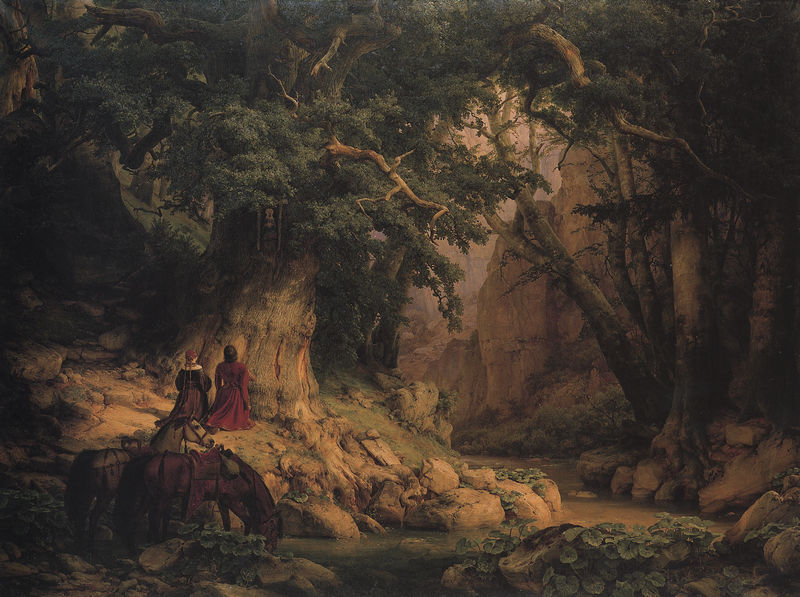
Titel: Die tausendjährige Eiche
Künstler: Carl Friedrich Lessing
Standort: Frankfurt (am Main)
Institution: Das Städel, Städelsches Kunstinstitut und Städtische Galerie
Schlagwörter: baum, blätter, dunkel, felsen, gemälde, gestein, gott, himmel, laub, mann, schatten, wasser, weiß, bäume, fluss, frauen, grün, landschaft, menschen, mädchen, ocker, see, teich, ufer, äste, braun, frau, holz, kleid, kleider, licht, männer, rücken, schwarz, dach, gras, rot, tiere, weg, beige, haube, flasche, mütze, richter, saufen, trinken, falten, geschichte, stein, steine, bild, öl, ast, bach, baumstamm, dämmerung, erde, hügel, natur, zweige, busch, büsche, sonne, mantel, mutter, paar, blatt, pflanzen, wald, pferd, pferde, reiter, weiher, sattel, zaumzeug, liebe, zwei, zöpfe, berge, fels, gebirge, nebel, geröll, schlucht, idylle, rast, böschung, romantik, stämme, zopf, junge, knie, gehrock, knabe, kreuz, lichtung, knien, tasche, beten, gebet, schimmel, altar, liebespaar, öffnung, prister, wurzeln, lanschaft, reise, dickicht, rinde, sage, kniend, märchen, andacht, betende, knieen, knieende, grotte, kapelle, urwald, erscheinung, tränke, eiche, baumhaus, knorrig, heilige, tränken, caspar david friedrich, rösser, maria, versenkung, anbetung, heroisch, arbre, bois, foret, gläubige, marterl, andachtsbild, mariä, baume, arbres, heiligenfigur, wegkreuz, cavalier, rivière, pfeerde, chevalier, mutter erde, kieen, heiden, blääter, bodenpflanzen, naturgottheit, nazireen, ockewr, cavaliers, trinekn, ruisseau, boi